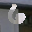
Label: 6